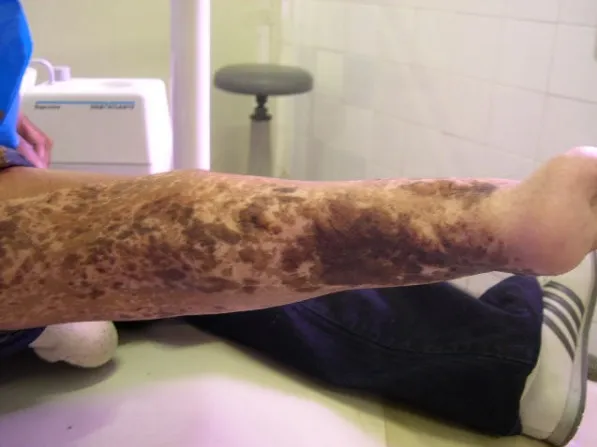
Pigmented nevus at the lower limb.
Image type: medical_photograph (skin_photograph)